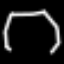
Label: octagon